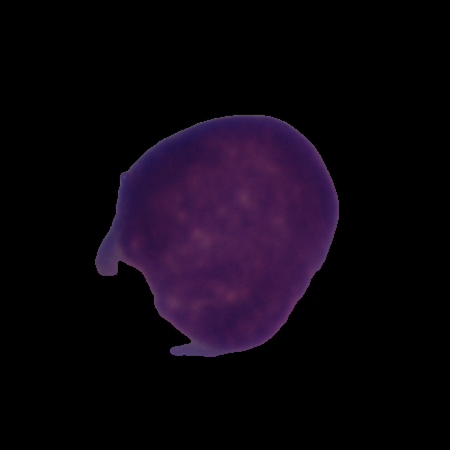
Label: cancer